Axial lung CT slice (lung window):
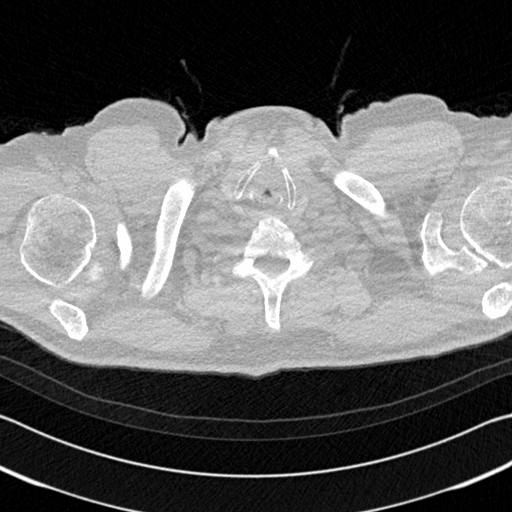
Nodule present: no